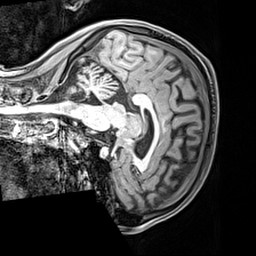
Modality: T1w
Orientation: sagittal
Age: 19
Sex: female
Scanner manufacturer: siemens
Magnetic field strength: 3 T
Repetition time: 2.4 s
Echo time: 0.00217 s